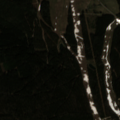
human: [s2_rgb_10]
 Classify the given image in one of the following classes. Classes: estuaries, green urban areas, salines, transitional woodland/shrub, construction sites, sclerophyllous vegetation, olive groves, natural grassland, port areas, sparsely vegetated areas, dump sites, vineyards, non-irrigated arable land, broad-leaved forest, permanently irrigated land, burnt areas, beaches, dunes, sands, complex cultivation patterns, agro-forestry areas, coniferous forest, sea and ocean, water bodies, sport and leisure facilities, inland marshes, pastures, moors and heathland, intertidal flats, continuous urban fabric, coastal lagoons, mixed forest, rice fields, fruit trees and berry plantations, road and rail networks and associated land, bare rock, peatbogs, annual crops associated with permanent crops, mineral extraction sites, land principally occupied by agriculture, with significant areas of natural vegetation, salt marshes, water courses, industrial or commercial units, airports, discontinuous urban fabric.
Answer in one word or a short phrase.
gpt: sport and leisure facilities, coniferous forest